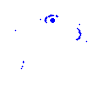
Particle: kaon